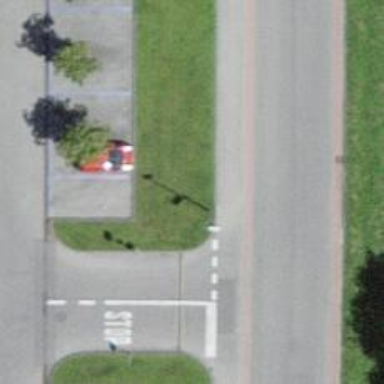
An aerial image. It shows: Bus stop along the road.